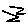
Label: zigzag